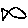
Label: fish